Chest X-ray:
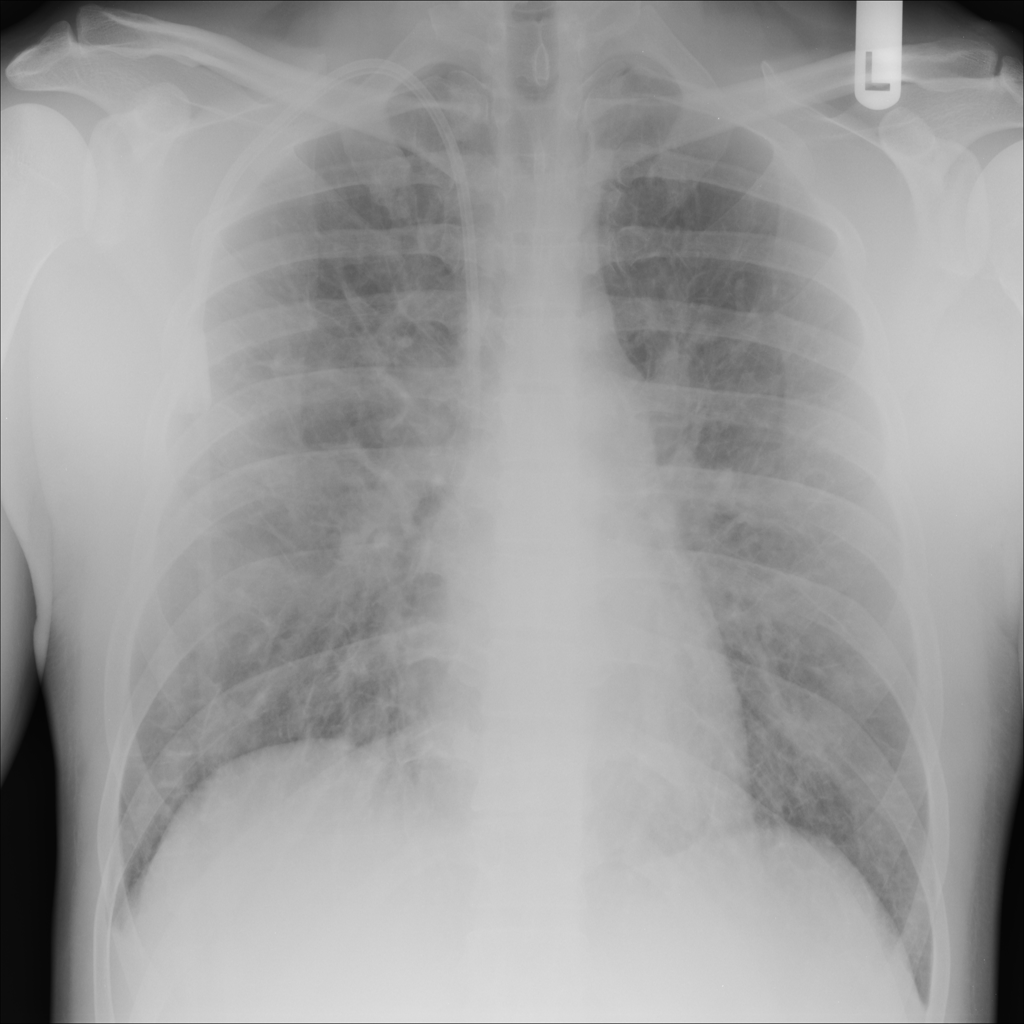
Findings: Consolidation
No abnormal finding: no